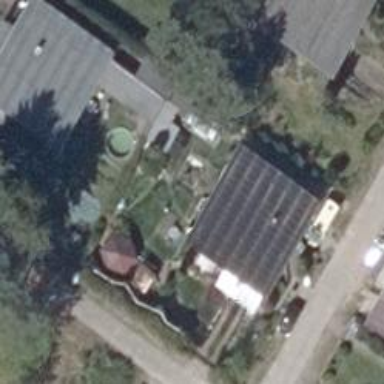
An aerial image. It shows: Detached building.